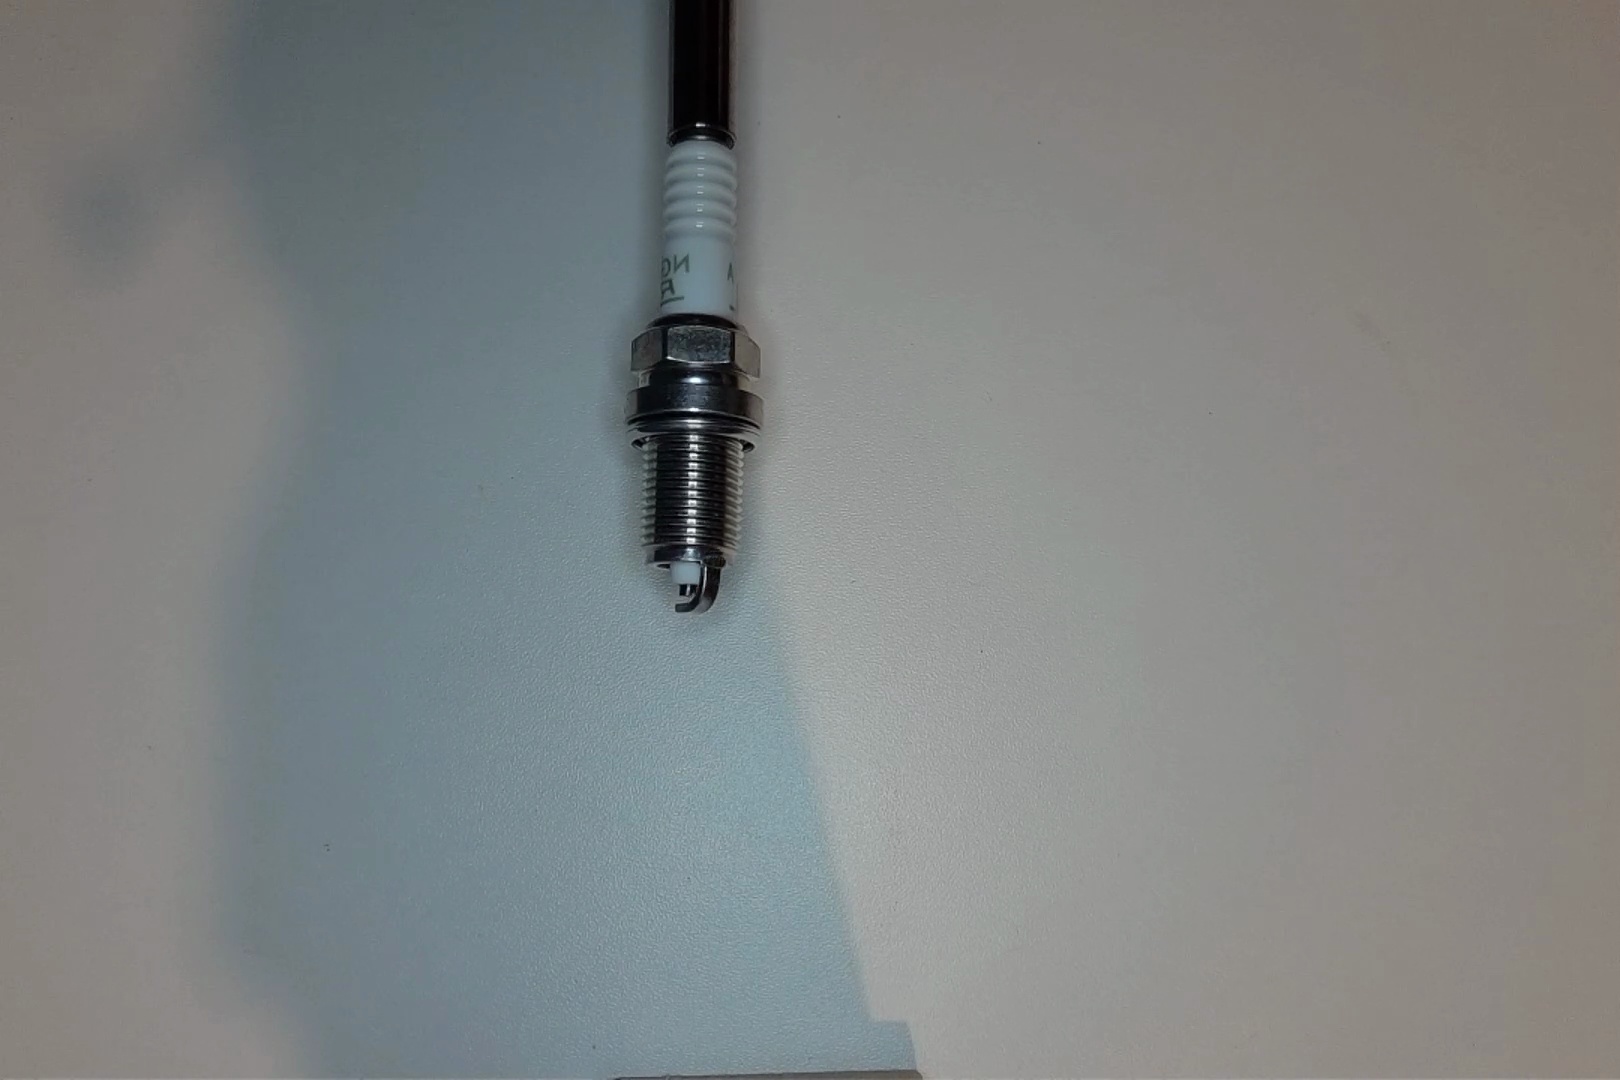
Label: no anomaly